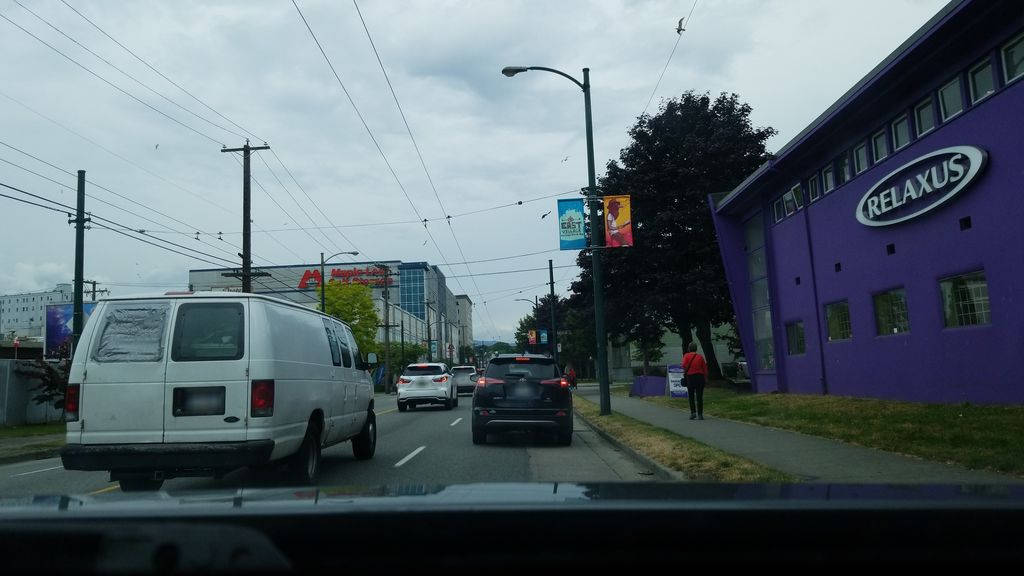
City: vancouver